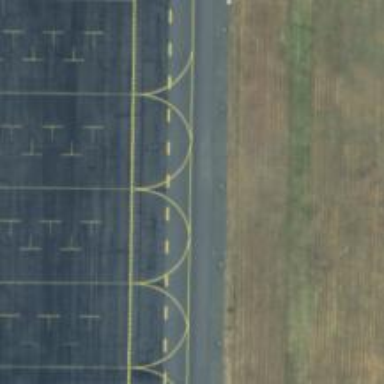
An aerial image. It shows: Image of taxiway at airport.